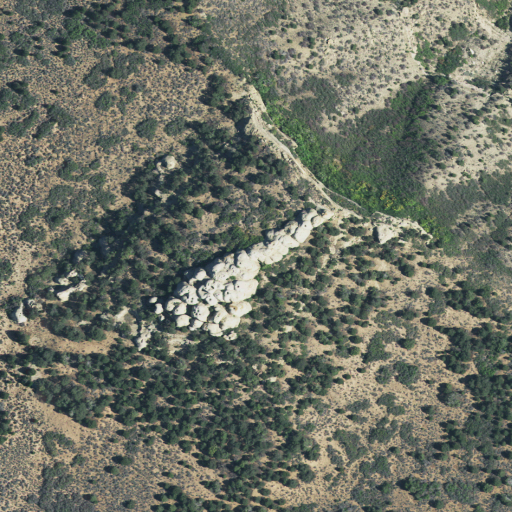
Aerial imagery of mountain in Utah named Blondie Knoll containing evergreen forest, shrub, and deciduous forest